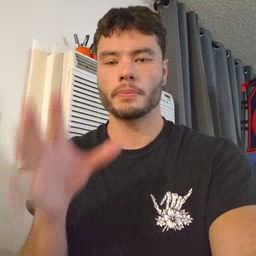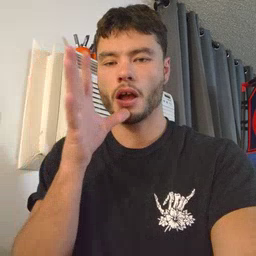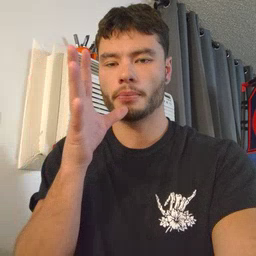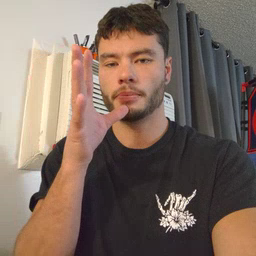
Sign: mom